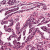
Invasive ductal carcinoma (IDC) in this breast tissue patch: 0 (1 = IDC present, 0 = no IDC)